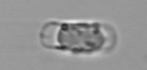
Label: Guinardia_striata